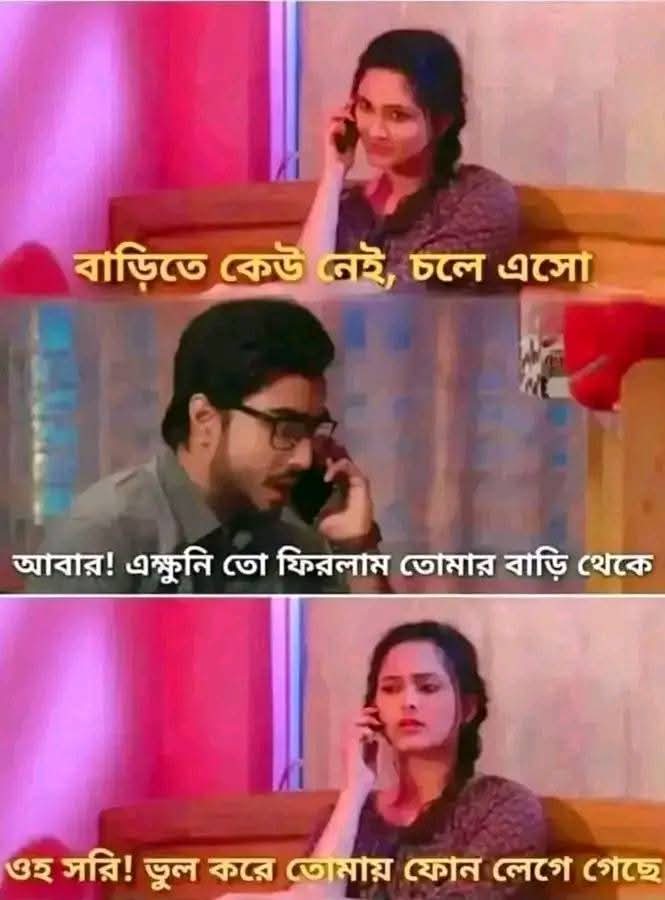
Text: বাড়িতে কেউ নেই, চলে এসো
আবার! এক্ষুনি তো ফিরলাম তোমার বাড়ি থেকে
ওহ সরি! ভুল করে তোমায় ফোন লেগে গেছে
Label: Non Hate